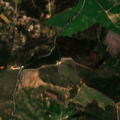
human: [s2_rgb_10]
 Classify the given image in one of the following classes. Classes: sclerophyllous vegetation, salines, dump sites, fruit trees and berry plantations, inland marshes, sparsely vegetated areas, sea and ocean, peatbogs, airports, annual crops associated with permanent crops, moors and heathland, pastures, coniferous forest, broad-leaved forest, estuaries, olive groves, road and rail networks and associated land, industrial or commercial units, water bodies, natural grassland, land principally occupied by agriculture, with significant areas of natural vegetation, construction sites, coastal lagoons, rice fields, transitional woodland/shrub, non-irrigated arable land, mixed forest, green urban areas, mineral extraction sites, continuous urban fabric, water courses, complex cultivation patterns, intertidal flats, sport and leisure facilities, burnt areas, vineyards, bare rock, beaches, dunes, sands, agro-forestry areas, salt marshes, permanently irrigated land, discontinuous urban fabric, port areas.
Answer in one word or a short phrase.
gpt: non-irrigated arable land, pastures, broad-leaved forest, transitional woodland/shrub